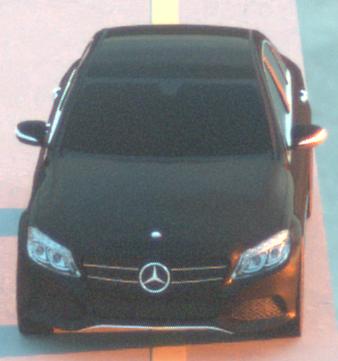
Make: Mercedes-Benz
Model: C 160
Detailed model: C-Class (205) Limousine
Model produced from: 2015/04
Model produced until: 2018/04
Doors: 4
Color: black
Road condition: dry road
Daytime: sunrise or sunset
Contrast: medium contrast